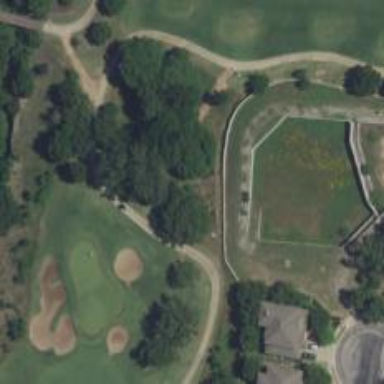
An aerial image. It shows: Service road designated as golf cart path.